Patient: sex M, age 45
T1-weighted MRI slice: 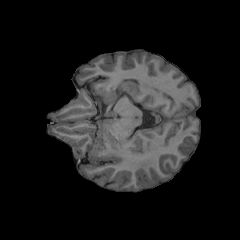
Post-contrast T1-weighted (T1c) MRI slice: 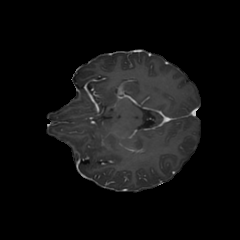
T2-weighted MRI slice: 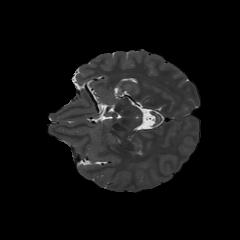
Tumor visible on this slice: no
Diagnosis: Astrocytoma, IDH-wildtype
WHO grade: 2